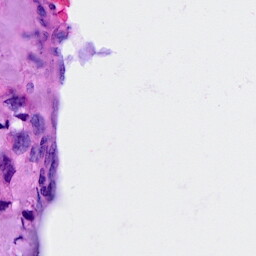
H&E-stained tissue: Ovarian